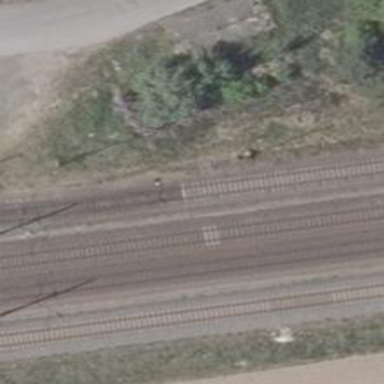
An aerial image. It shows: Railway switch with the turnout on the right side.